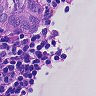
Metastatic tissue present: yes